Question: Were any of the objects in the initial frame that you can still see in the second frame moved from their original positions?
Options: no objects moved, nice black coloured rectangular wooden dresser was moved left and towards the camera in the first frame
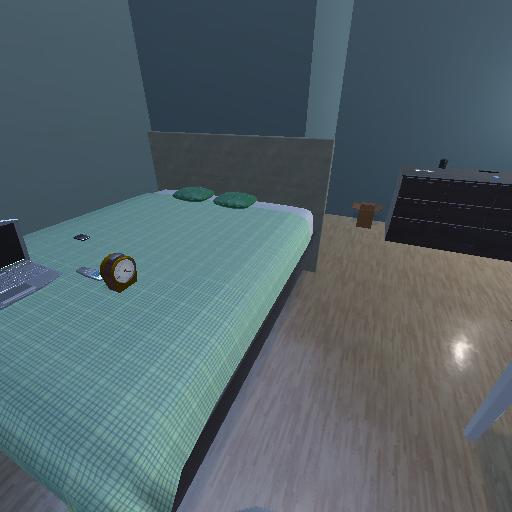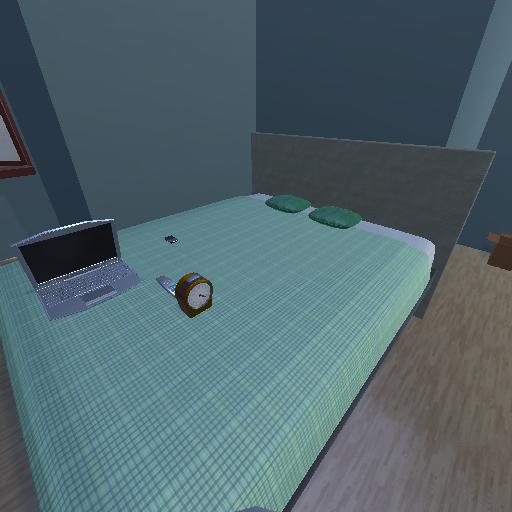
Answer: no objects moved